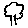
Label: tree